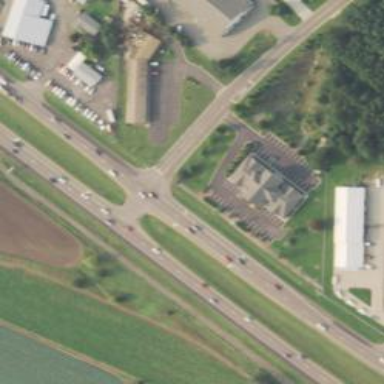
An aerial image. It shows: Trunk link highway.